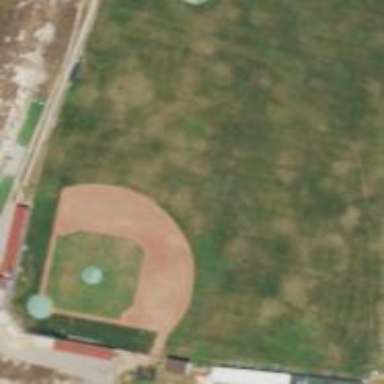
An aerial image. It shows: Baseball pitch for leisure and sports activities.